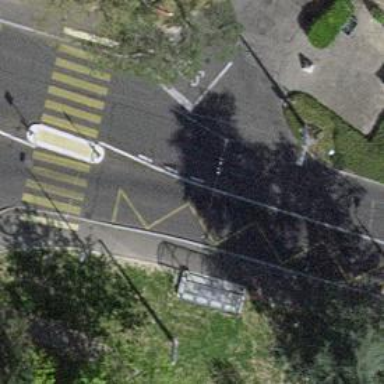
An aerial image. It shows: Residential road with trolley wires.